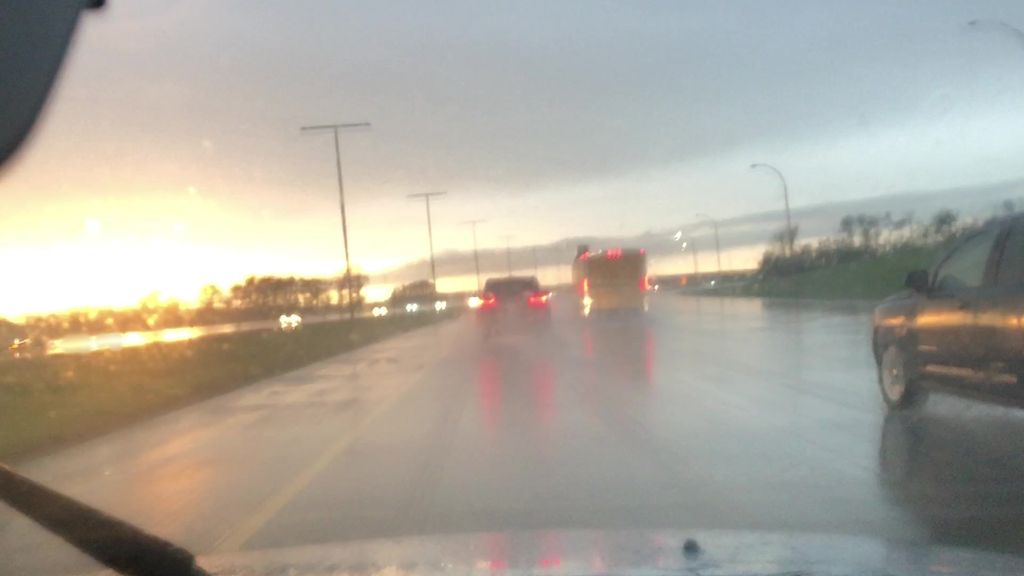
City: edmonton